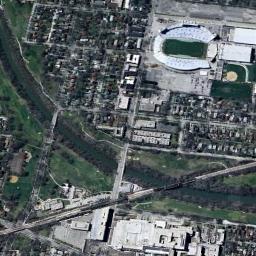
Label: stadium